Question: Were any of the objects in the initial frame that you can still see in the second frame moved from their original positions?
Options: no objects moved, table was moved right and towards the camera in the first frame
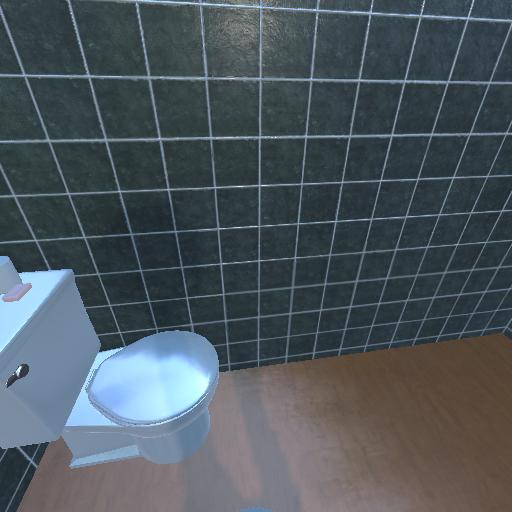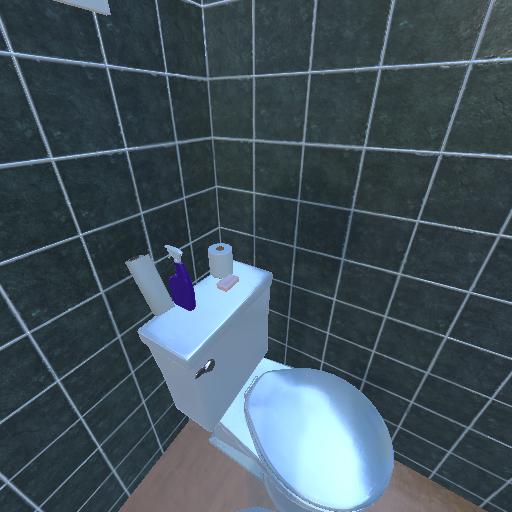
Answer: no objects moved